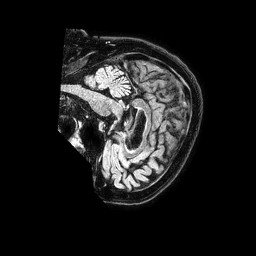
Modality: FLAIR
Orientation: sagittal
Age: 76
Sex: male
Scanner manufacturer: philips
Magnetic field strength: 1.5 T
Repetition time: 4.8 s
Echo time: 0.3 s